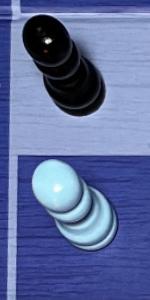
Label: Pawn_White